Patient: sex M, age 47
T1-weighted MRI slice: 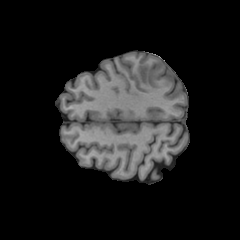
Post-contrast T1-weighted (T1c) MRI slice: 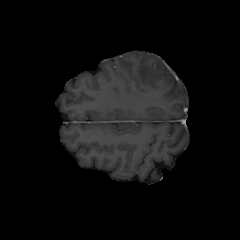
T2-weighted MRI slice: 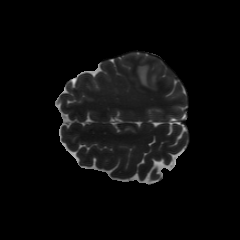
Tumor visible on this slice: yes
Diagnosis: Glioblastoma, IDH-wildtype
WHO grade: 4